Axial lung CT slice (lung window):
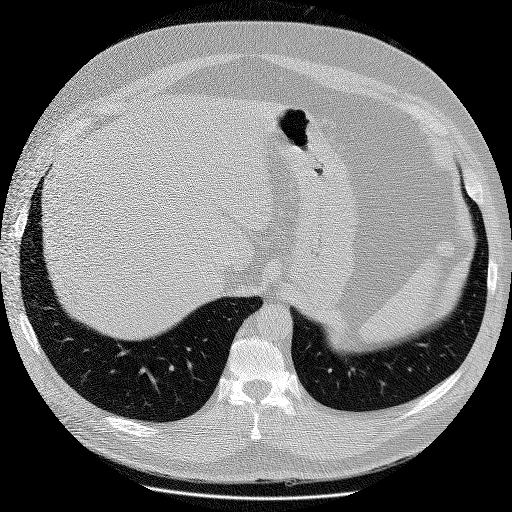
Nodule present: no